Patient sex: F
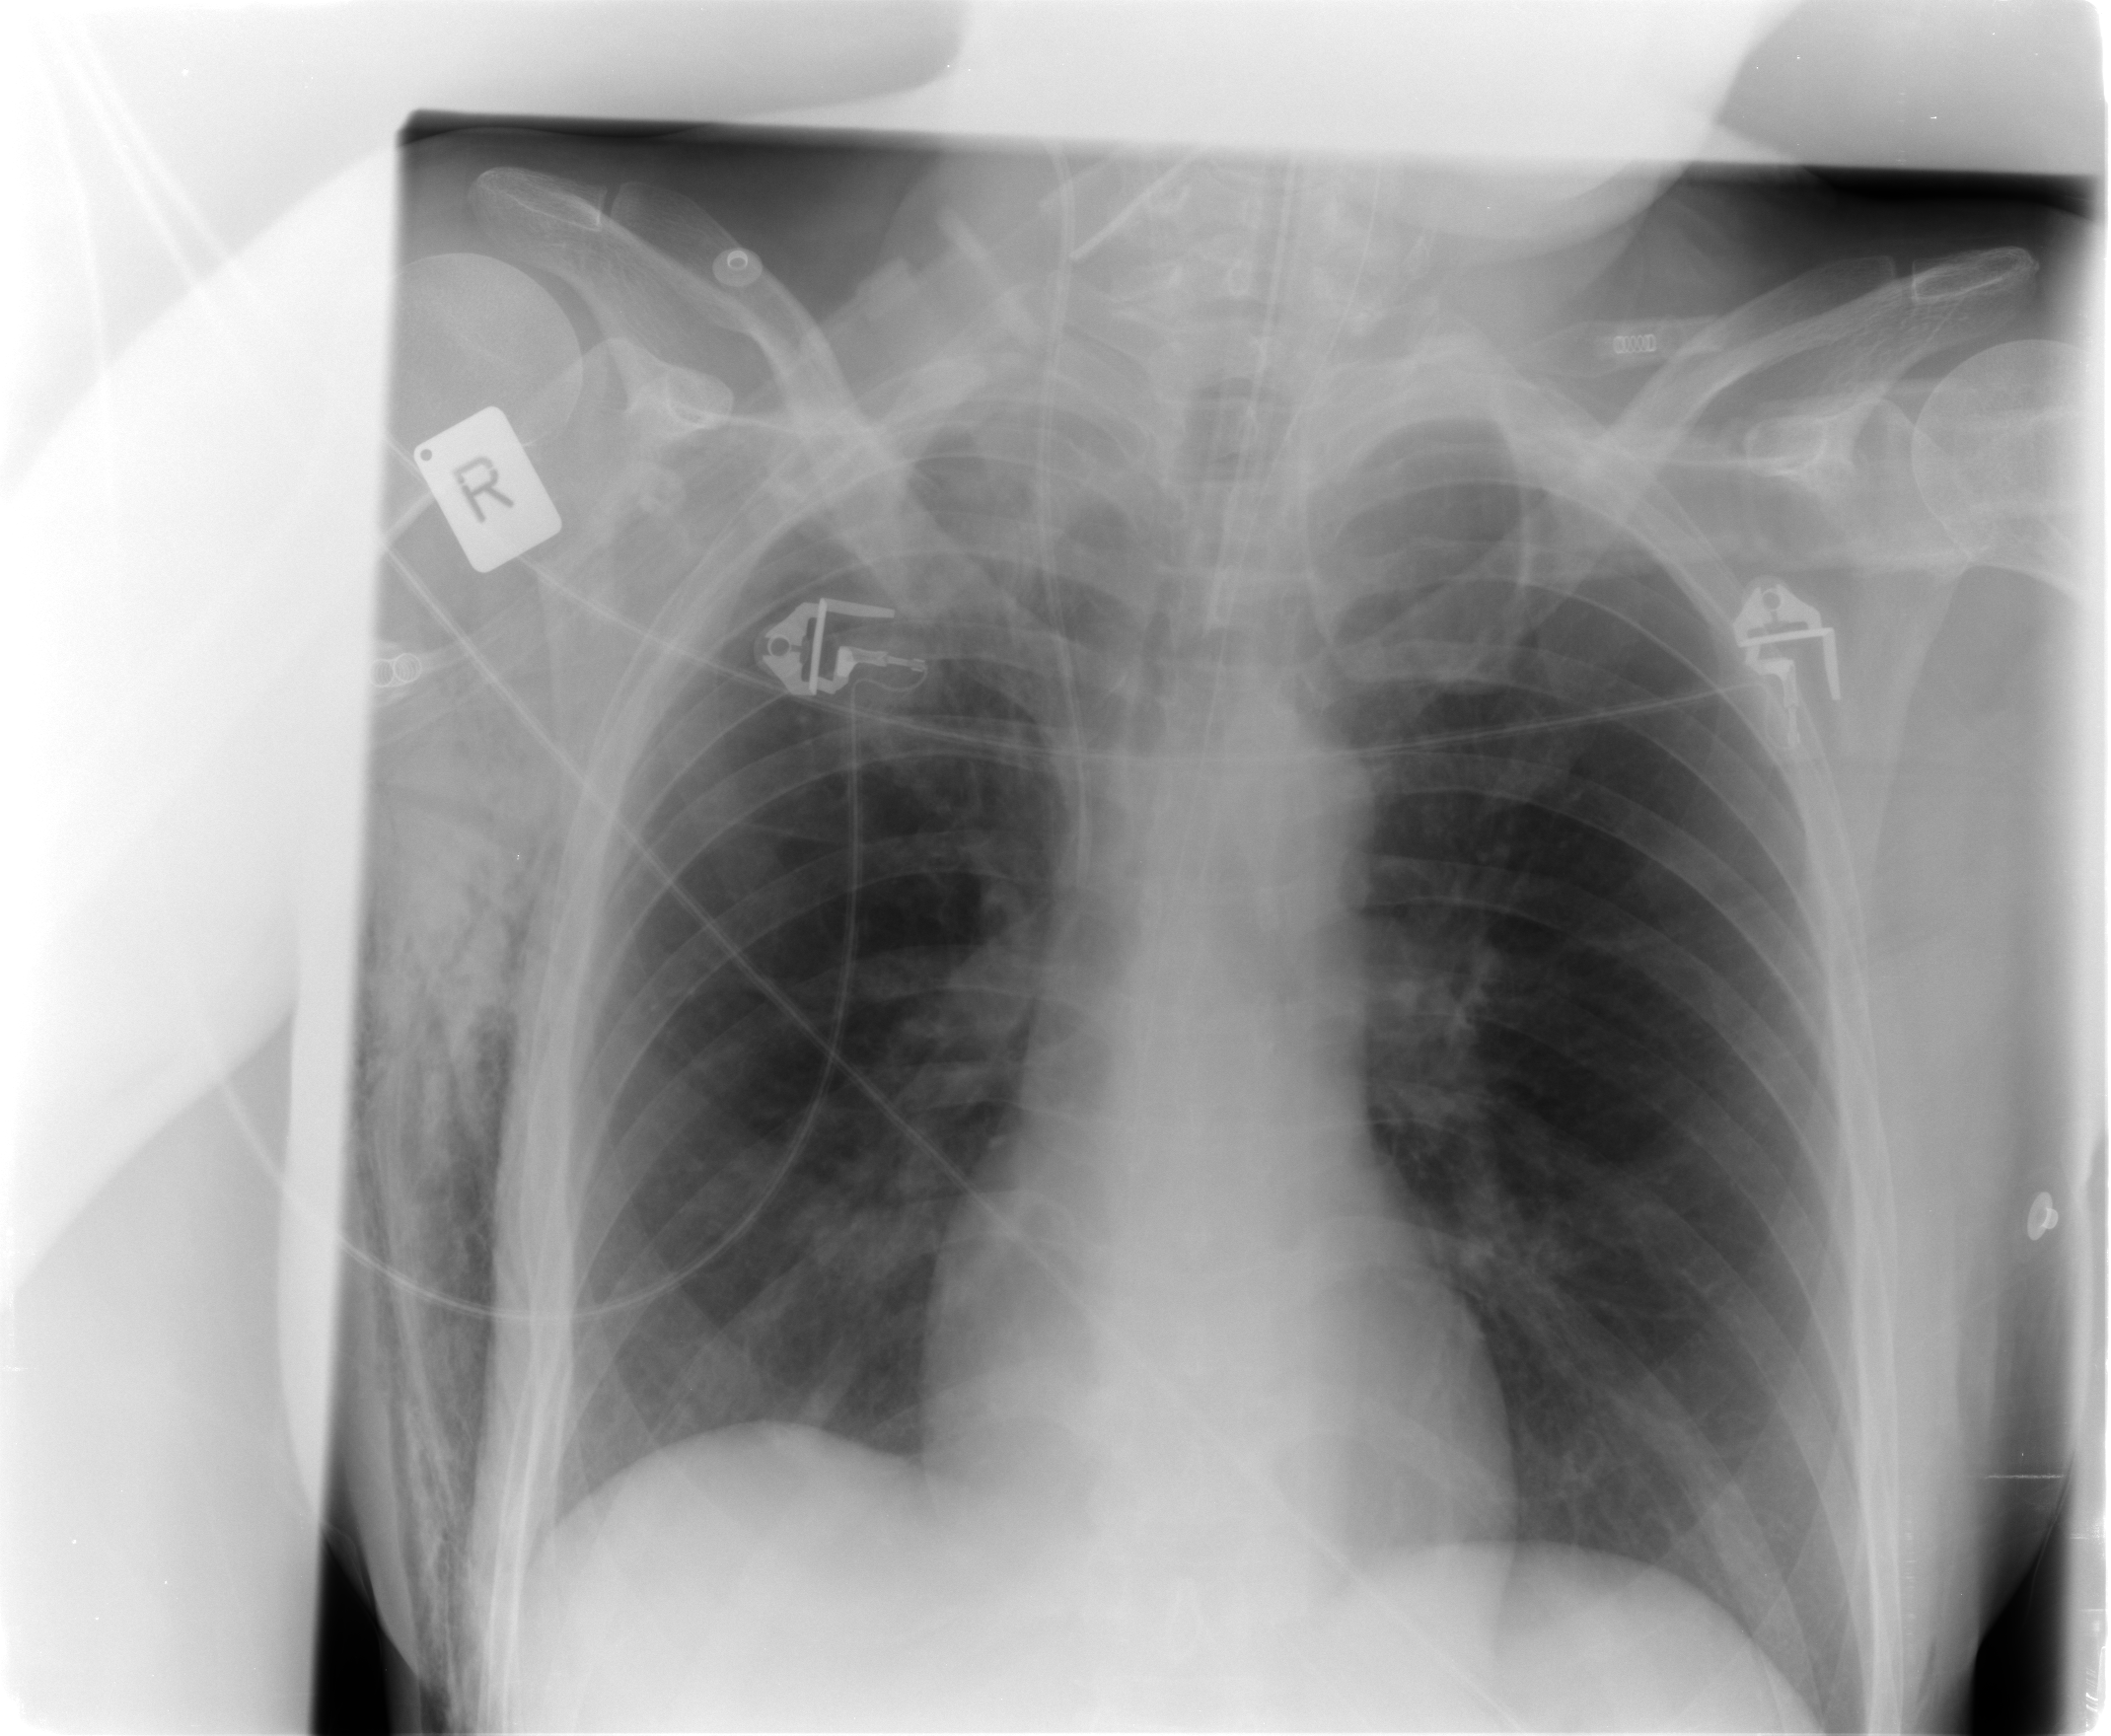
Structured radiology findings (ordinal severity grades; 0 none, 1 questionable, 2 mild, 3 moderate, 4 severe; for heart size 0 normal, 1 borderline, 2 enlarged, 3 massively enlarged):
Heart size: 0
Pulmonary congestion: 1
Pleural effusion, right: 0
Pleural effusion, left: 0
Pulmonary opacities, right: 0
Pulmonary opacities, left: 0
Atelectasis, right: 1
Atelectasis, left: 1